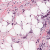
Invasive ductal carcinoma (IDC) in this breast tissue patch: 1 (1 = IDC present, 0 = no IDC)